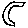
Label: moon